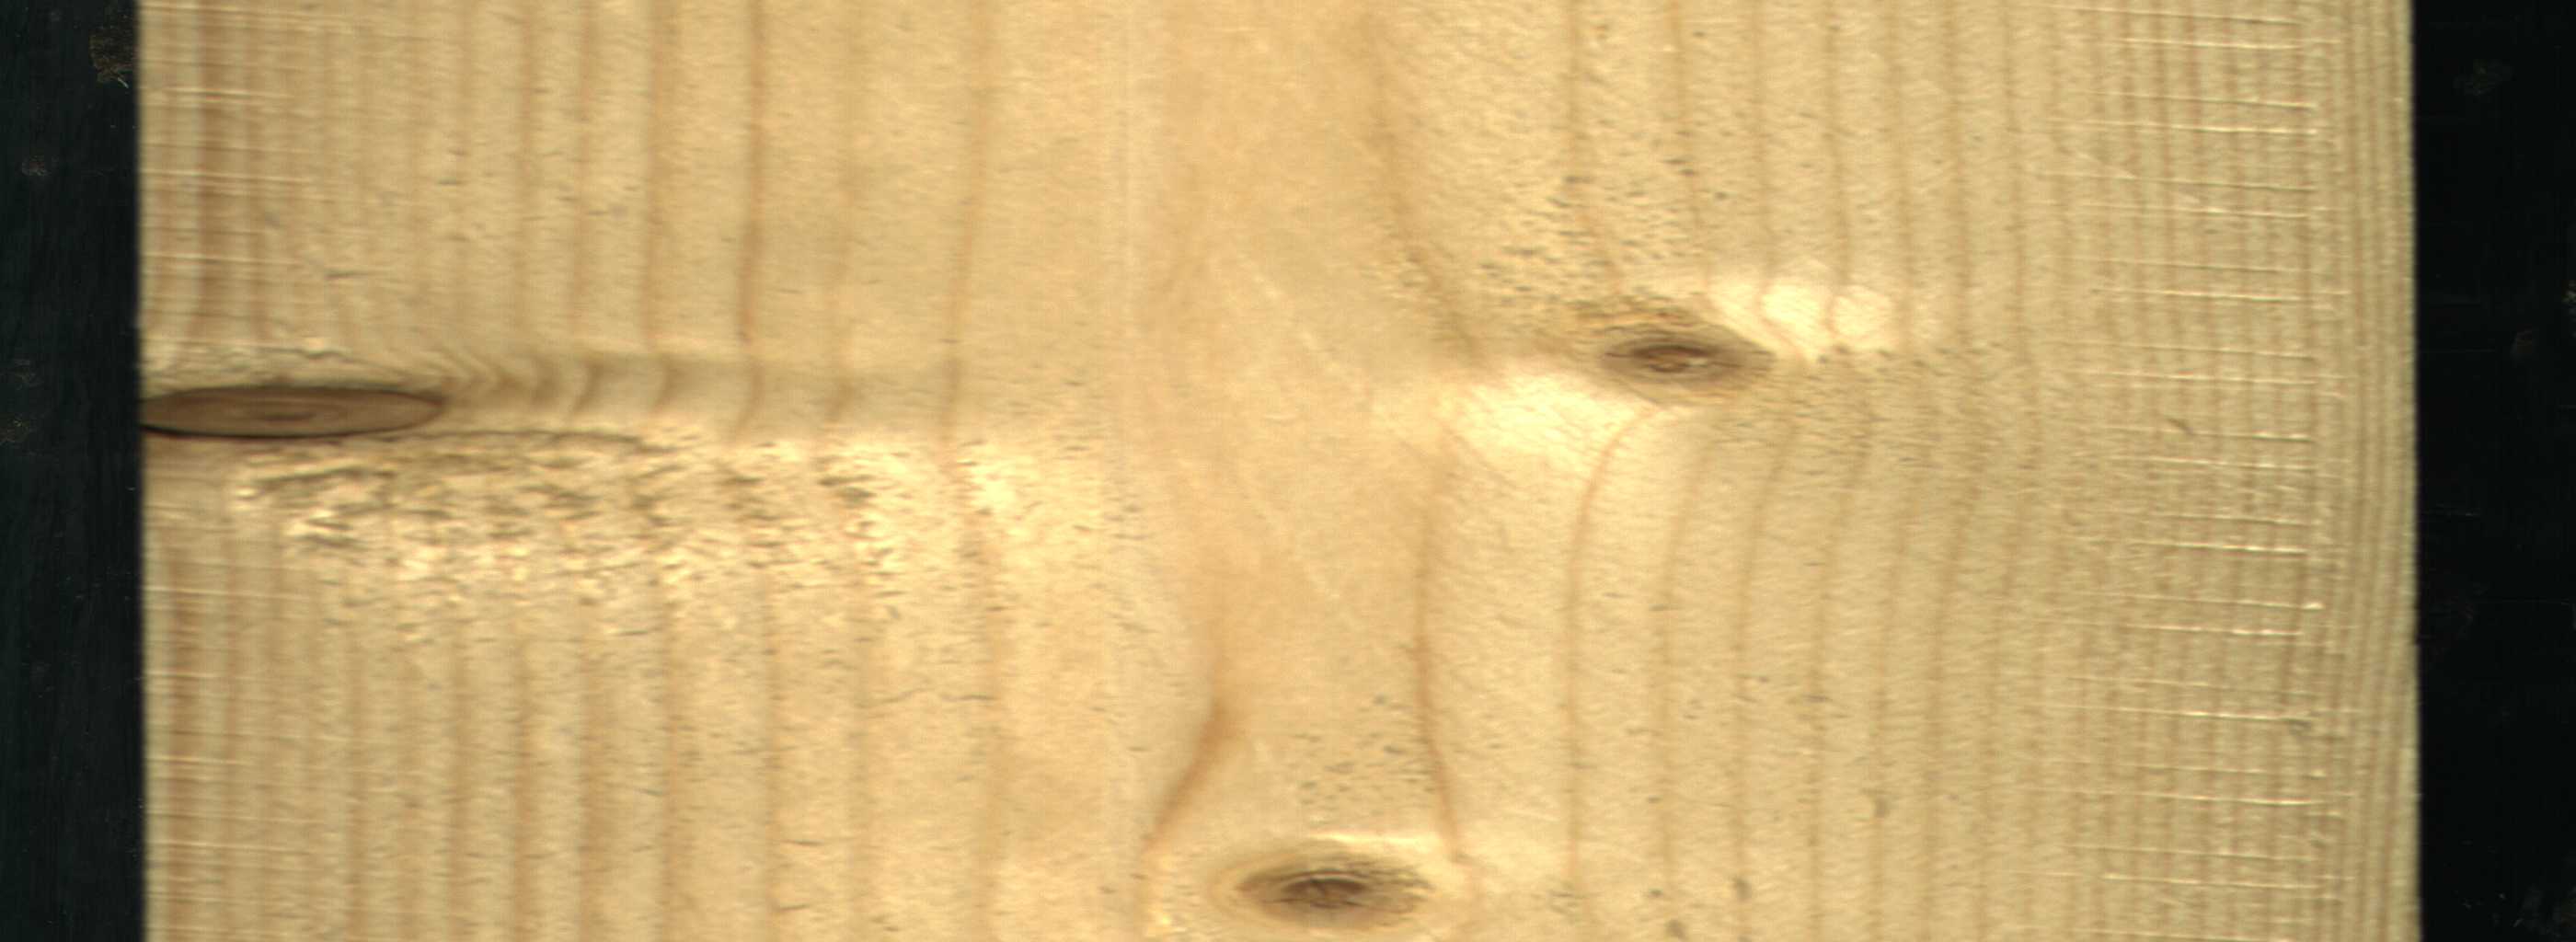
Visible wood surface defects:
Dead_Knot
Live_Knot
Live_Knot